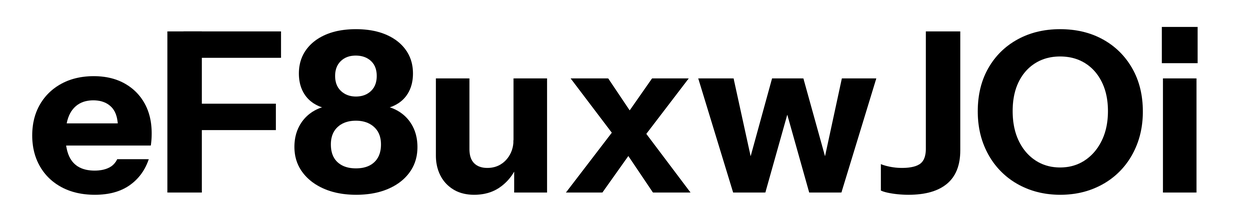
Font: InstrumentSans_Bold